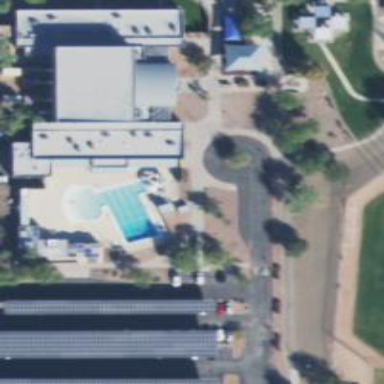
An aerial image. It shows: Water slide attraction.